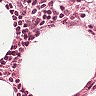
Metastatic tissue present: no